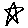
Label: star